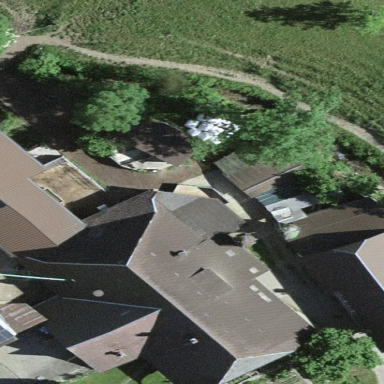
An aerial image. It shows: Farm building.